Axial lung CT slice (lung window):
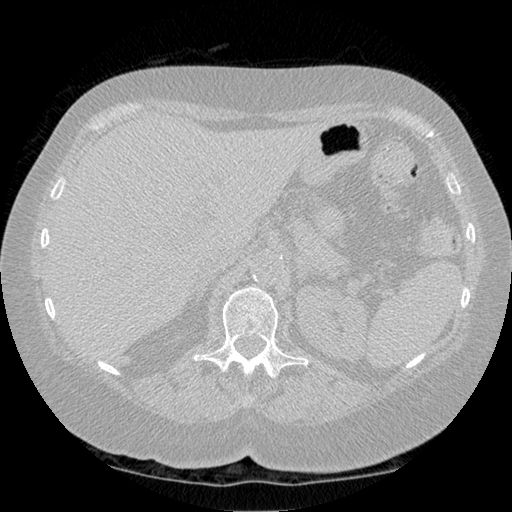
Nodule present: no